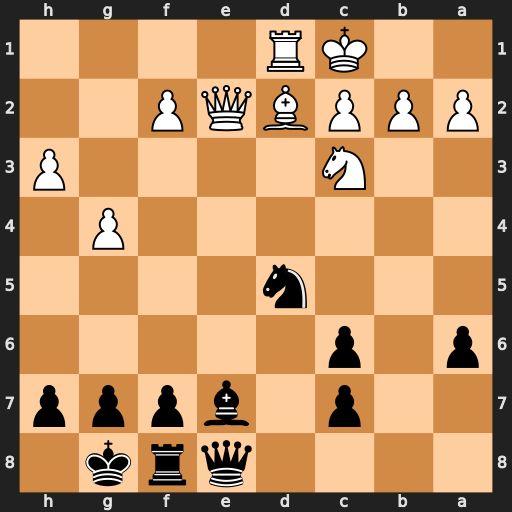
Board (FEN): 4qrk1/2p1bppp/p1p5/3n4/6P1/2N4P/PPPBQP2/2KR4
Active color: b
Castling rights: -
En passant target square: -
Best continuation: Nxc3 Bxc3 Bg5+ Qd2 Bxd2+